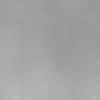
Label: dusty